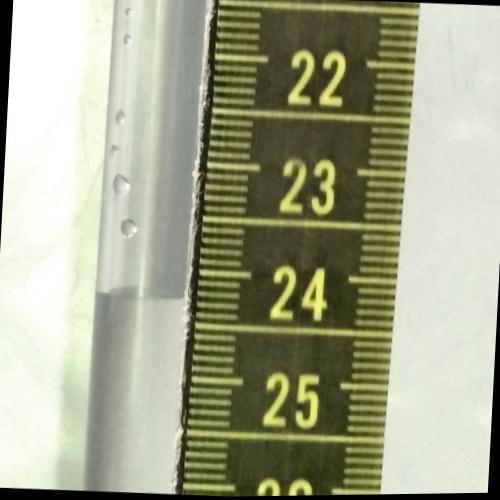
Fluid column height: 24.3 cm